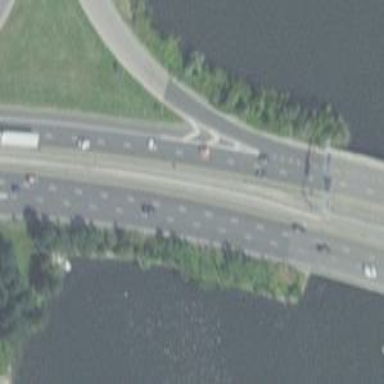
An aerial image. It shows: Asphalt motorway.